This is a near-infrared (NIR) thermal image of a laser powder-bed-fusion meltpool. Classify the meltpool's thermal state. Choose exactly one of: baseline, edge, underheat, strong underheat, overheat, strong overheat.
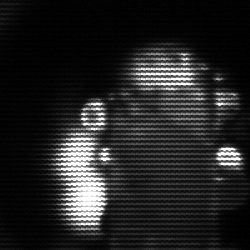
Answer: strong underheat